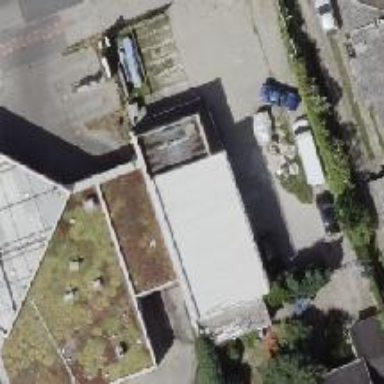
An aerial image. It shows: Car wash facility.